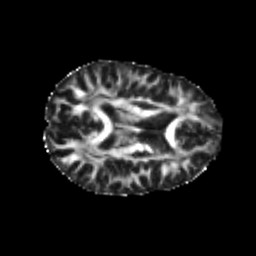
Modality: FA
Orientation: axial
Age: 22
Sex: female
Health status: healthy
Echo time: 0.074 s